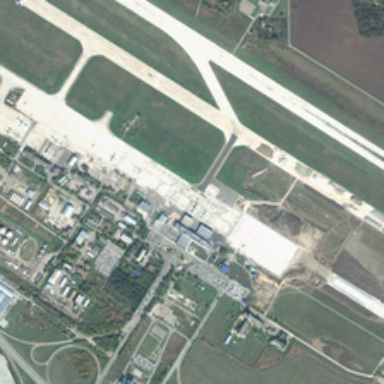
An airport is near several farmlands and some buildings .